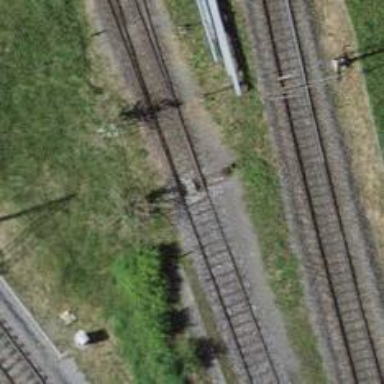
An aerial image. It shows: Railway switch.